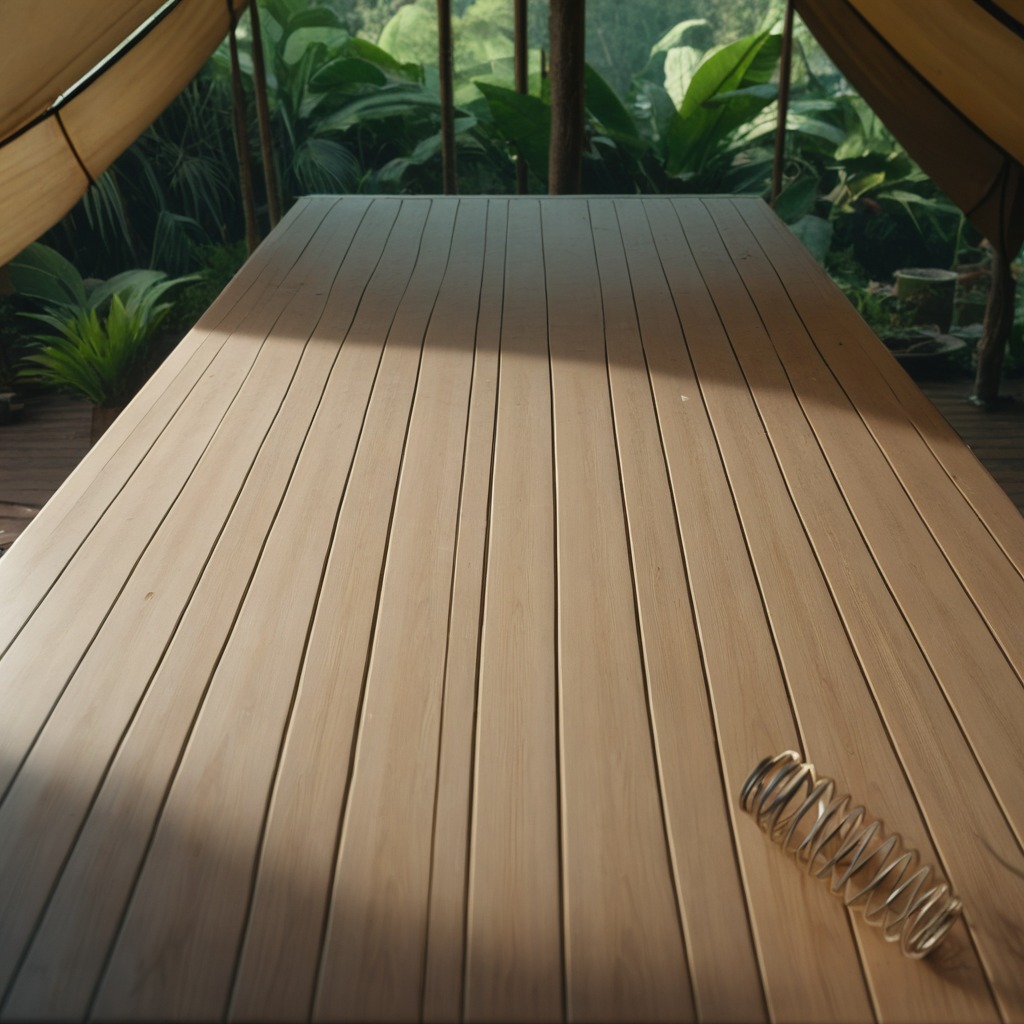
A coiled metal spring is lying on the wooden table.